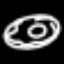
Label: donut